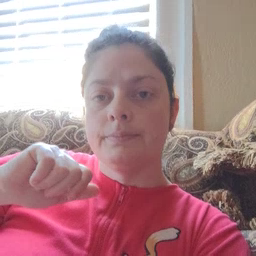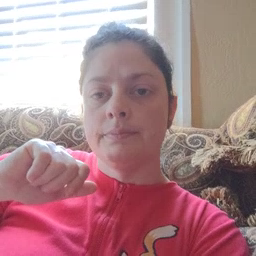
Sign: pig